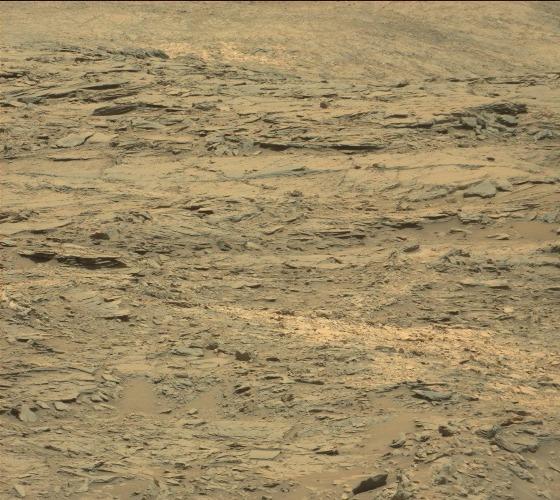
Terrain classes present: Bedrock, Gravel / Sand / Soil, Rock, Shadow